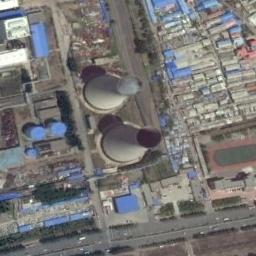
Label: thermal_power_station